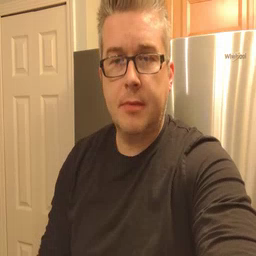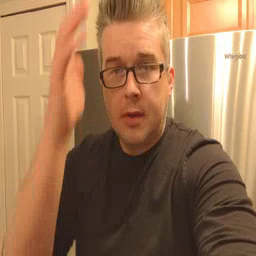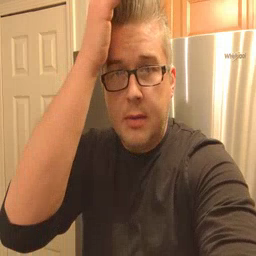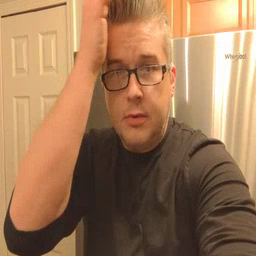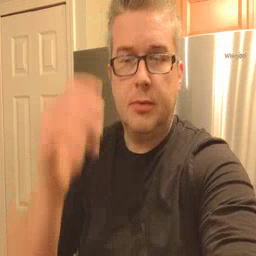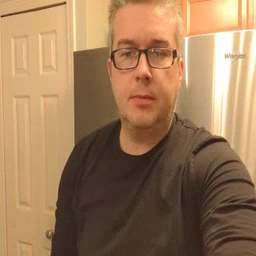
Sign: garbage